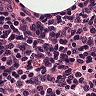
Metastatic tissue present: no